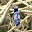
Label: 1